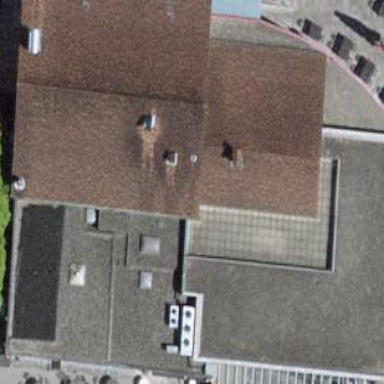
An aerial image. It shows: Cafe located inside building.